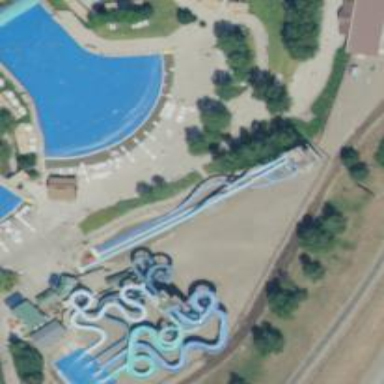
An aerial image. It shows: Water slide attraction.